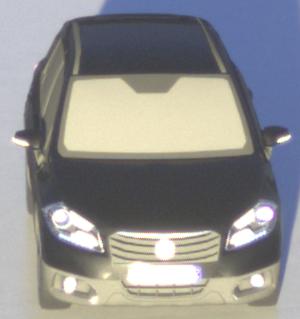
Make: Suzuki
Model: SX4 S-Cross 1.6
Detailed model: SX4 (II) S-Cross
Model produced from: 2013/10
Model produced until: 2015/08
Doors: 5
Color: black
Road condition: wet road
Daytime: sunrise or sunset
Contrast: high contrast